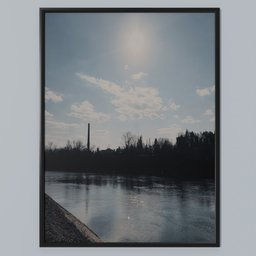
Label: decoration